Question: I am getting the following message everytime the PHP project based on Subversion loads...

Obviously shown, the OS is a Mac OSX Mountain Lion.
I have also followed the instructions within the link, and it still appears at completely random times.
However, subversion actions seem to work fine.
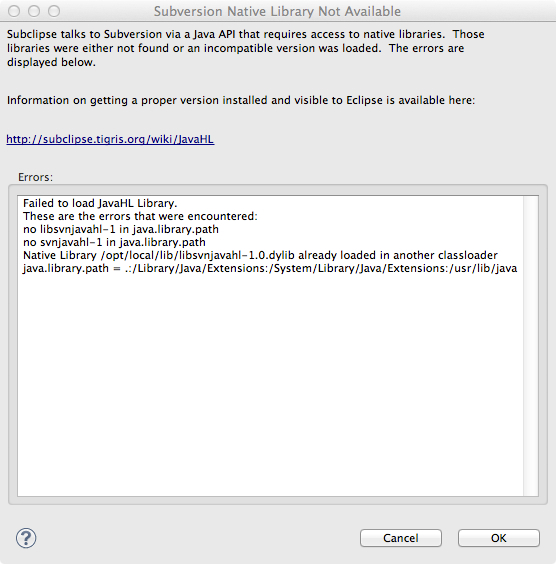
Answer: From main menu, select
> Window -> Preferences -> Team -> SVN,
at right panel "" zone.
You may find "" is set to "".
Change it to ""